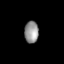
Tissue: skin
Cell type: Epithelial cells
Senescence score: 0.7501
Nuclear area (px): 304
Mean DAPI intensity: 146.655